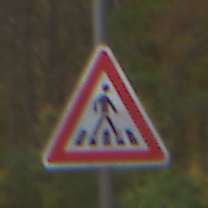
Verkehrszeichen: FussgaengerueberwegLinks
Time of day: Midday
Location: Outdoor (Nature)
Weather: Overcast
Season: Autumn
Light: Natural